Question: I recently started using Bootstrap on an old Rails project. I'm using the grid system to align the main content and the sidebar. Below is a code snippet from a file (index.html.erb) in my "view" folder.
'''
<div class="container-fluid">
<div class="row">
<div class="col-md-8">
<div id="featured_gallery" class="wide_content_box rounded_border">
<%= content_tag :div do %>
<%= content_tag :span, :class => "results_head" do %>
<%= _('Featured gallery') %>: <%= link_to(truncate(h(@featured_gallery.name), :length => 30), @featured_gallery) %>
<% end -%>
&nbsp;&nbsp;&nbsp;&nbsp;<%= more_link(galleries_path(:filter => 'featured')) %>
<% end %>
<%= render :partial => "projects/project", :collection => @featured_gallery_projects %>
<div class="clear">
&nbsp;
</div>
</div>
</div>
<div class="col-md-4">
<div id="greeting">
<div id="hi">
<%= user_thumbnail(current_user, :thumb_tiny) %><%= random_hi %>
</div>
<div class="clear">
&nbsp;
</div>
</div>
<div class="clear">
&nbsp;
</div>
</div>
</div>
</div>
'''
Instead of aligning the two parts side-by-side, this has the following effect. I'm unable to understand why, and would appreciate any insight to get it aligned properly. The who's online, featured and other parts are supposed to appear on top of each other in a column to the right of the main content.

My divs are correctly nested. Just for testing, I created another row above my original using the following code:
'''
<div class="row">
<div class="col-xs-4">
First column!
</div>
<div class="col-xs-4">
"Second column"
</div>
<div class="col-xs-4">
Third column!
</div>
</div>
'''
This, too, results in the 3 comments stacking on top of each other (instead of being 3 different columns in the same row), which is far from expected. This is extremely strange, since as far as I know, I am following the instructions of the grid system implementation. Thoughts?
My code has the desired effect on Bootply, but is not working for the web project that I am working on.
I installed bootstrap via a gem, which added bootstrap_and_overrides.css.less to my stylesheets. However, my application.css has no mention of bootstrap (It does not 'require' any bootstrap css file. I did not change it since installing the gem was supposed to completely take care of that. Am I missing something? Is application.css supposed to require bootstrap for anything related to bootstrap to work?
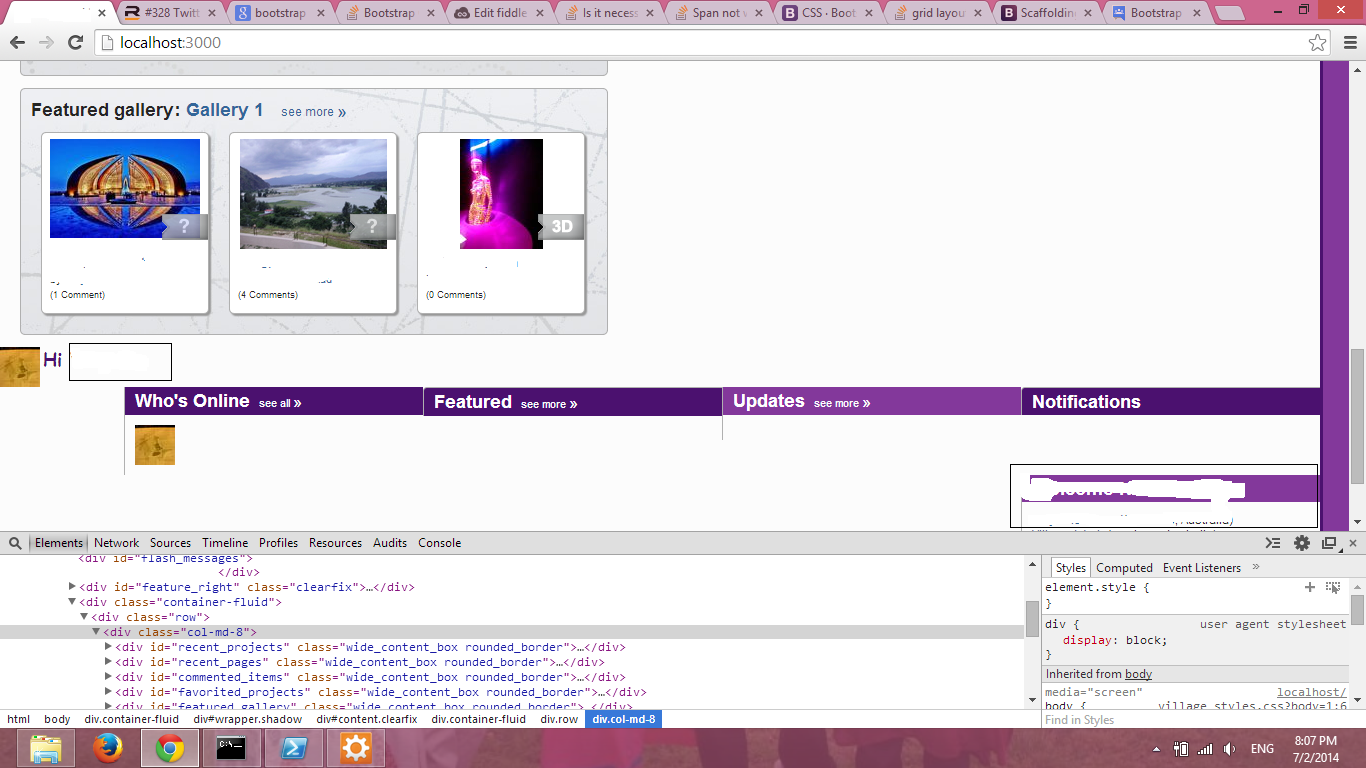
Answer: I realized that my project was originally using SASS, as opposed to LESS, which is required by the twitter-bootstrap-gem. I have now switched to using the bootstrap sass gem, and it works perfectly now.